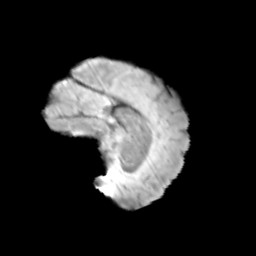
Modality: T2w
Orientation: sagittal
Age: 11
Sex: female
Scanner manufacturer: siemens
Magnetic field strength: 3 T
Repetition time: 3.8 s
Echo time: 0.07 s